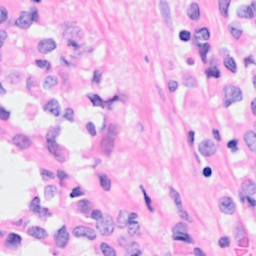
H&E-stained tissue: Breast